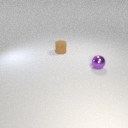
small purple metal sphere to the right of small brown rubber cylinder